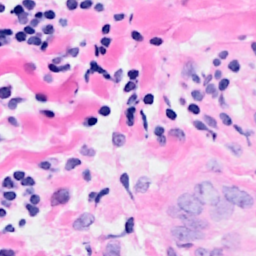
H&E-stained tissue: Breast